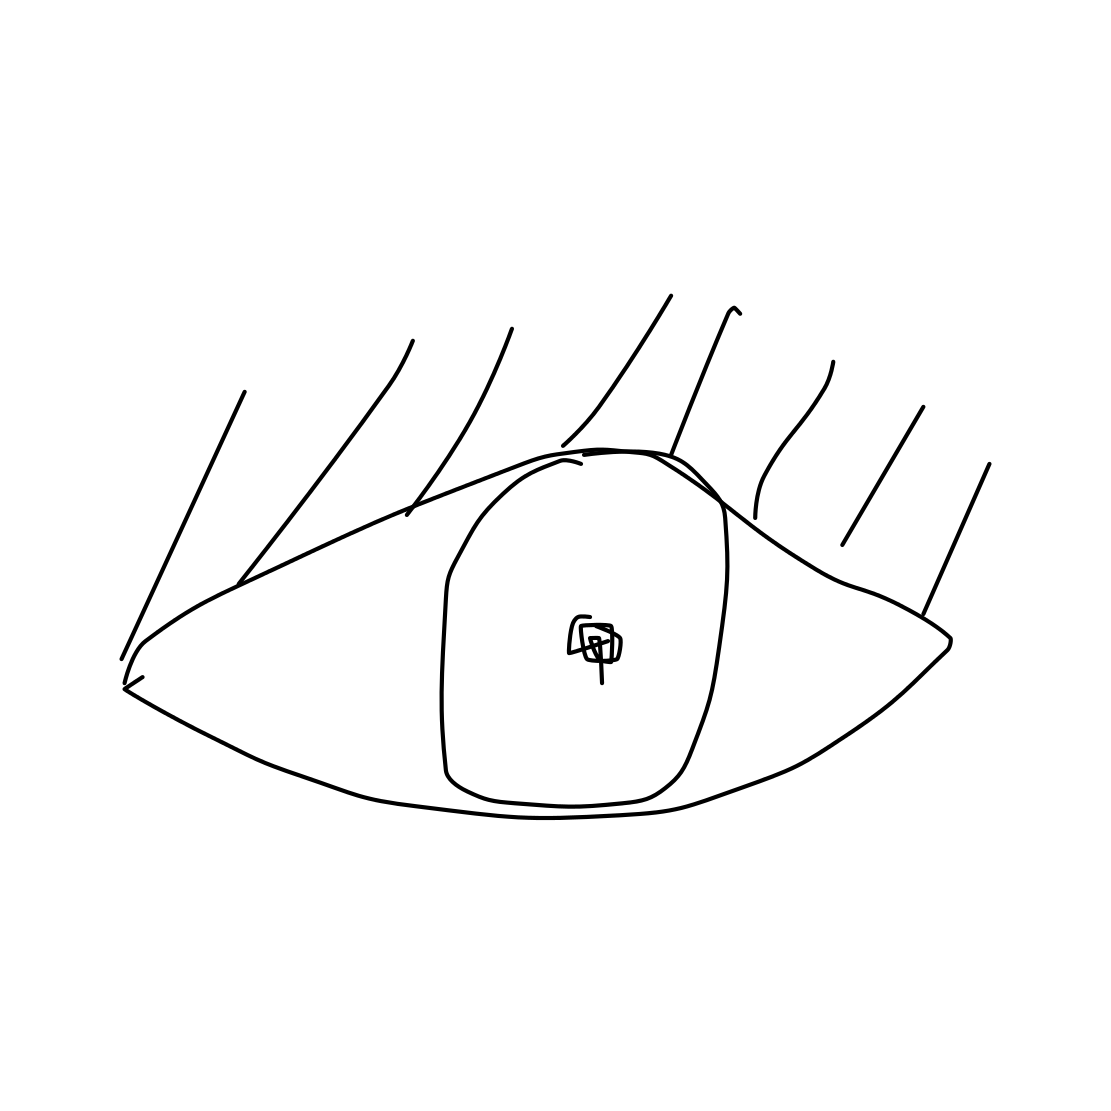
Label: eye